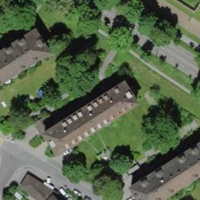
EUNIS habitat code: 55
Species observed at this site:
Corvus corone
Sitta europaea
Fringilla coelebs
Senecio vulgaris
Periparus ater
Parus major
Turdus merula